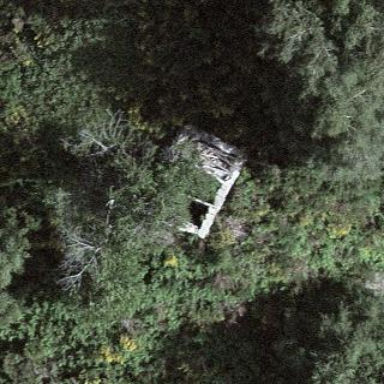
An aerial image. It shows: Historic building now in ruins.